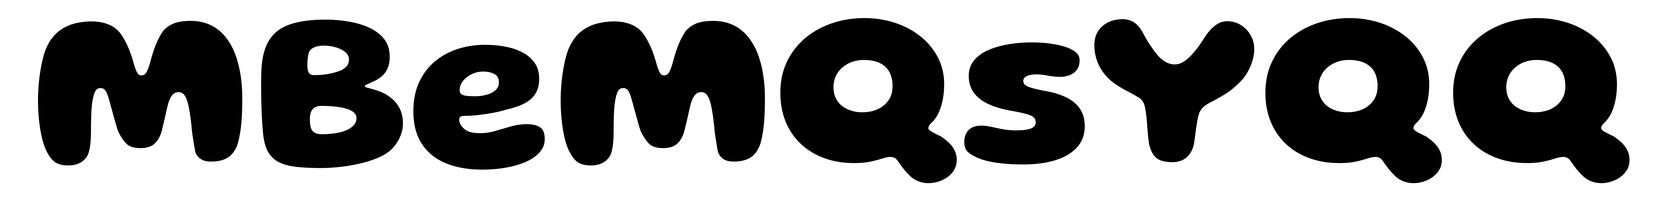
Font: Gluten_Bold